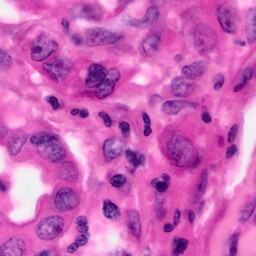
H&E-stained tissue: Pancreatic